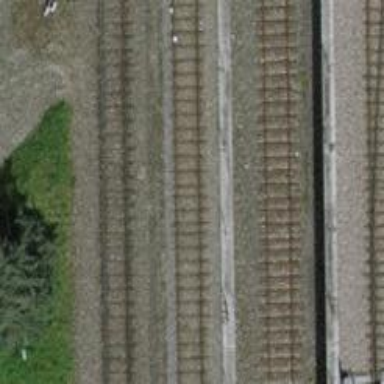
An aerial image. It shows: Railway yard with one track.